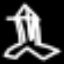
Label: The Eiffel Tower